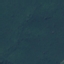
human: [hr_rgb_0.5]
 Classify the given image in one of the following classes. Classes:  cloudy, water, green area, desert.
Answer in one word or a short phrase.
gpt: green area